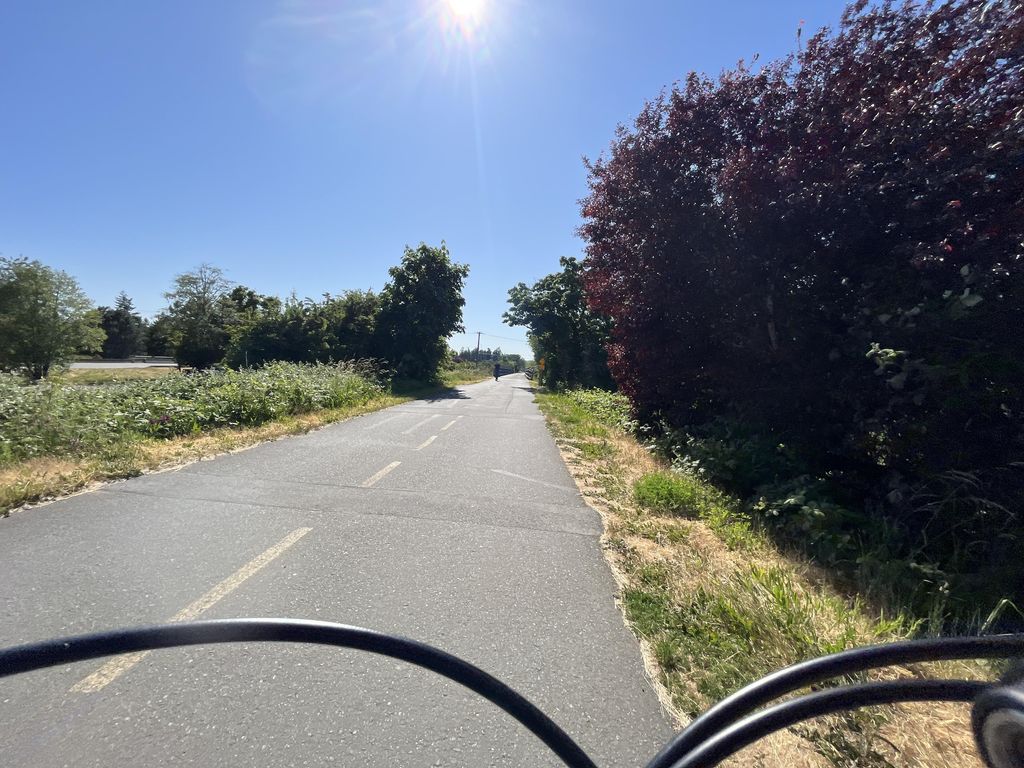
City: victoria